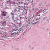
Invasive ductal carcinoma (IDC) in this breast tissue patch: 0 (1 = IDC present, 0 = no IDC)